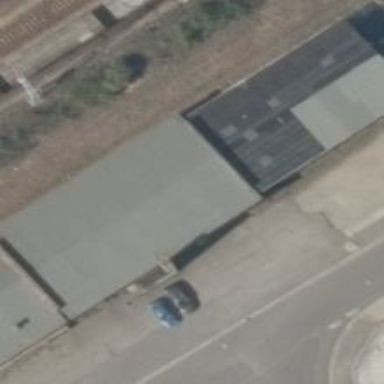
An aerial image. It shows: Shed.